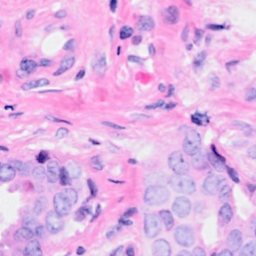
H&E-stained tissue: Breast